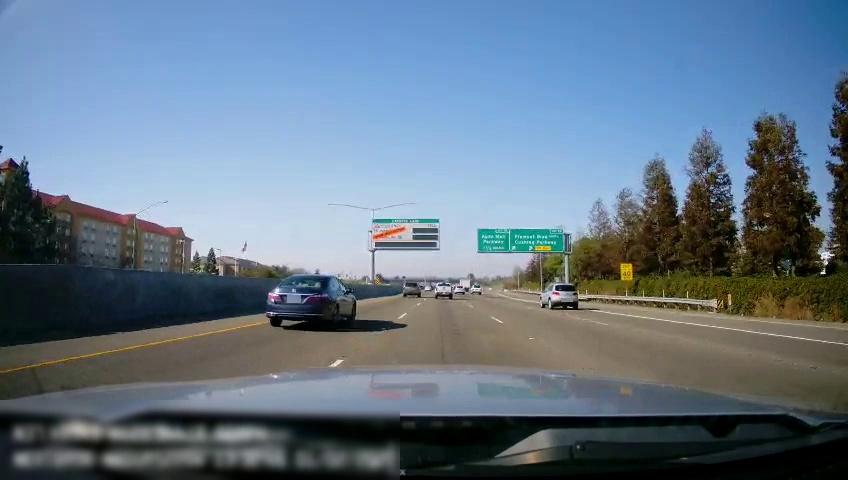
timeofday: Day
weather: Sunny
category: Drivable Space
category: Vehicles | Car
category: Vehicles | SUV
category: Vehicles | Truck
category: Vehicles | SUV
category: Vehicles | Car
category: Vehicles | Other LV
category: Vehicles | SUV
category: Lanes | Alternate Lane
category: Lanes | Current Lane
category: Lanes | Current Lane
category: Lanes | Alternate Lane
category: Lanes | Alternate Lane
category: Lanes | Alternate Lane
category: Traffic | Signs
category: Traffic | Signs
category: Traffic | Signs